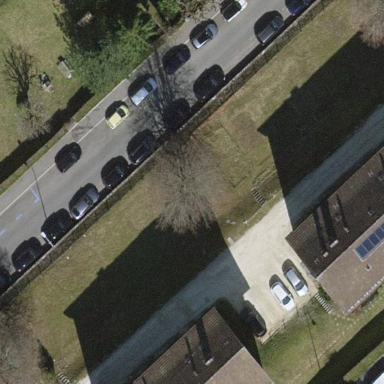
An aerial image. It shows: Street-side parallel parking area.